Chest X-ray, PA view. Patient: 21 years old, sex M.
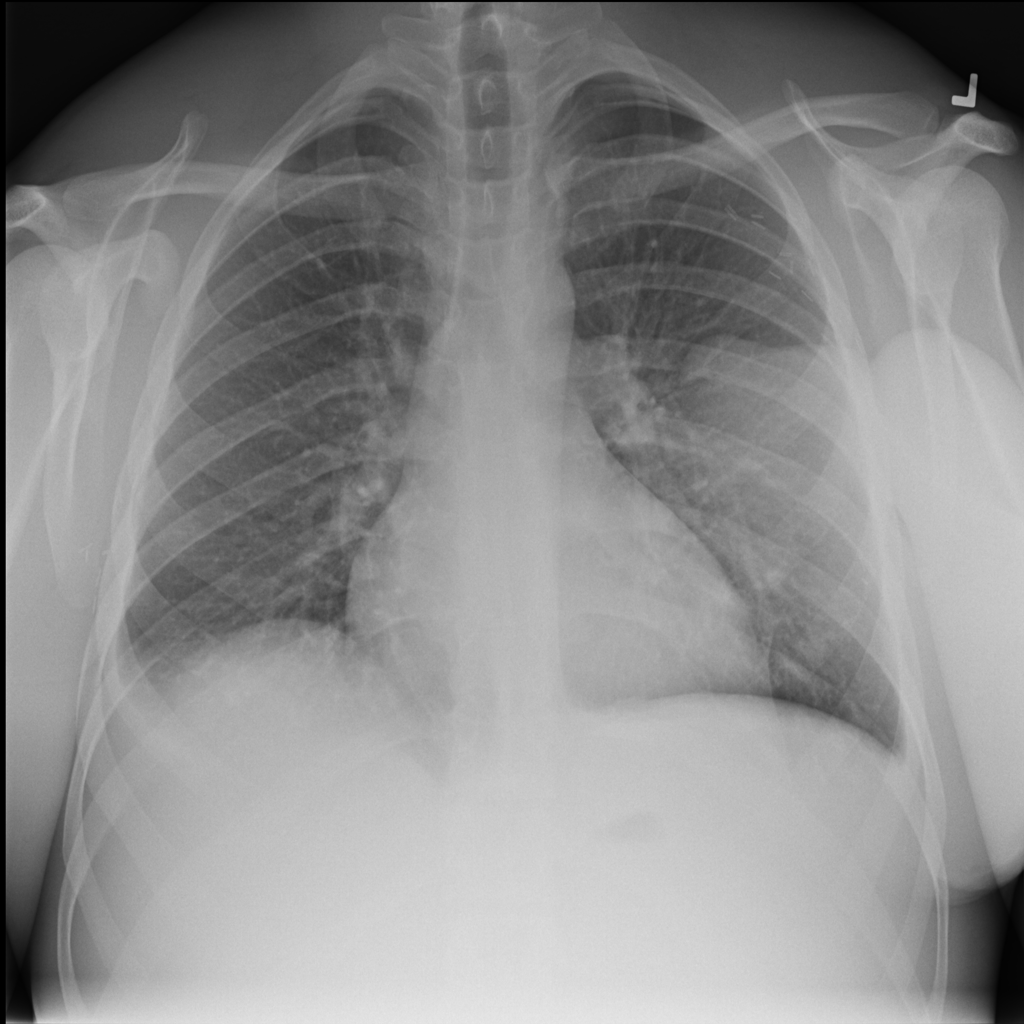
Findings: Effusion, Mass